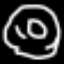
Label: donut